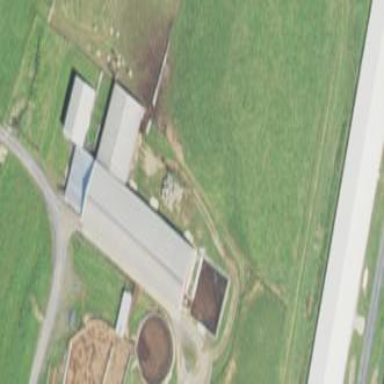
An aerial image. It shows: Rural barn.